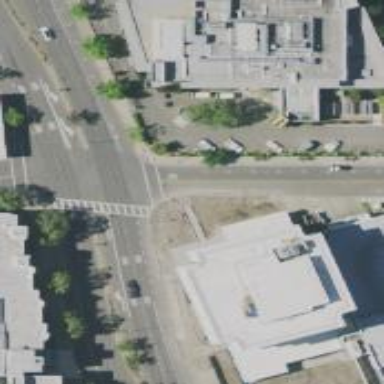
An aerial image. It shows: Solid stop line on the road marking.